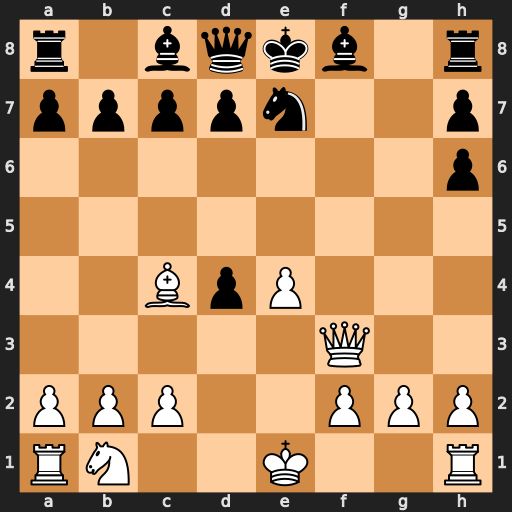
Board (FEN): r1bqkb1r/ppppn2p/7p/8/2BpP3/5Q2/PPP2PPP/RN2K2R
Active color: w
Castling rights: KQkq
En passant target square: -
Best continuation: Qf7#